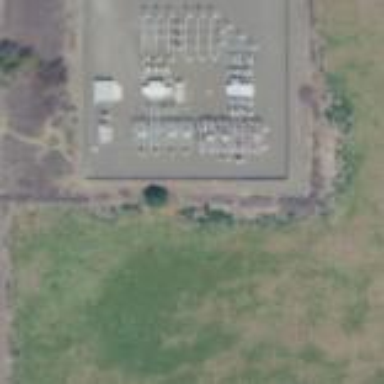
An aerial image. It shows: Distribution substation surrounded by fence.